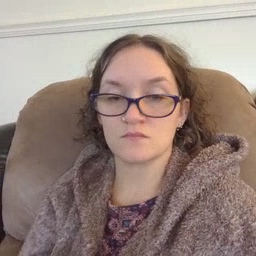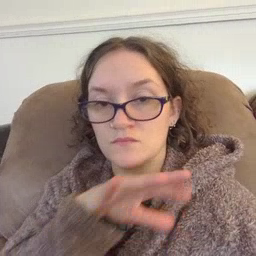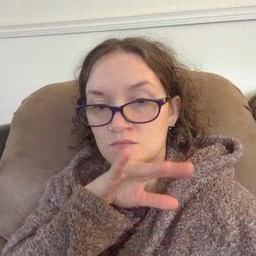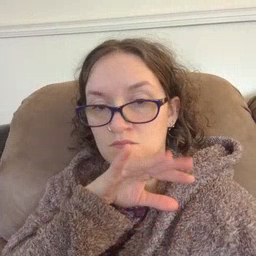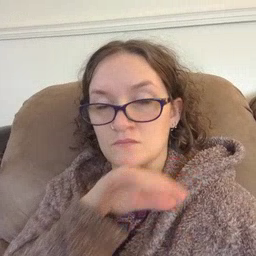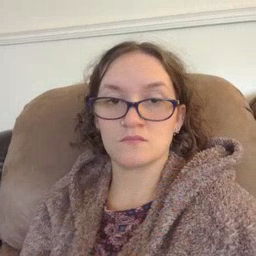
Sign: dirty